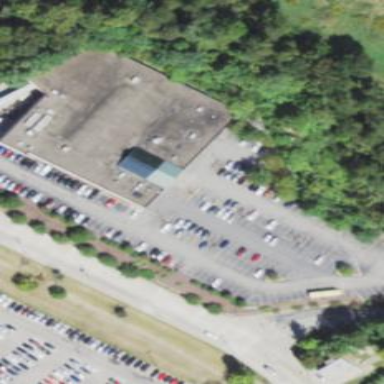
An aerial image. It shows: Supermarket building.